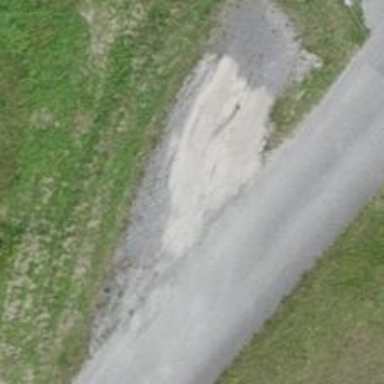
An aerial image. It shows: Well-maintained track road of grade 1.